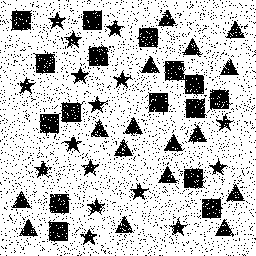
Squares: 16
Triangles: 16
Stars: 16
Total shapes: 48